Question: How can I add disabled search icon left side of search bar just like google uses in its search bar whenever we starts typing in it.

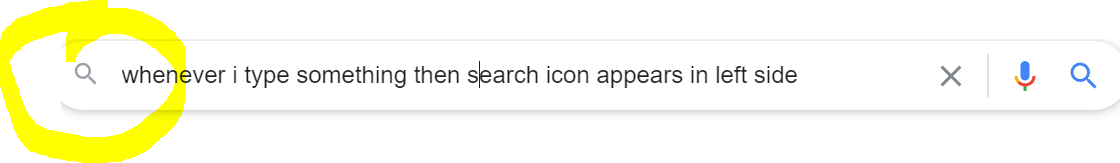
Answer: You can show and hide it with CSS with focus-within
'''
.search-bar {
position: relative;
}
.search-bar label {
display: none;
font-size: 12px;
position: absolute;
top: 2px;
left: 5px;
color: #999;
}
.search-bar:focus-within label {
display: inline-block;
}
.search-bar input {
padding-left: 20px;
}
'''
'''
<link href="https://stackpath.bootstrapcdn.com/font-awesome/4.7.0/css/font-awesome.min.css" rel="stylesheet"/>
<span class="search-bar">
<label for="search"><i class="fa fa-search"></i></label>
<input tpe="text" id="search"/>
</span>
'''
or with focus
'''
.search-bar {
position: relative;
}
.search-bar label {
display: none;
font-size: 12px;
position: absolute;
top: 2px;
left: 5px;
color: #999;
}
.search-bar input:focus + label {
display: inline-block;
}
.search-bar input {
padding-left: 20px;
}
'''
'''
<link href="https://stackpath.bootstrapcdn.com/font-awesome/4.7.0/css/font-awesome.min.css" rel="stylesheet"/>
<span class="search-bar">
<input tpe="text" id="search"/>
<label for="search"><i class="fa fa-search"></i></label>
</span>
'''